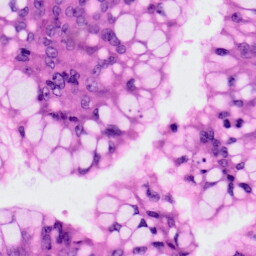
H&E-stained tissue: Colon